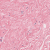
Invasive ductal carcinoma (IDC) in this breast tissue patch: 0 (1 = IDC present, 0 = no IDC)